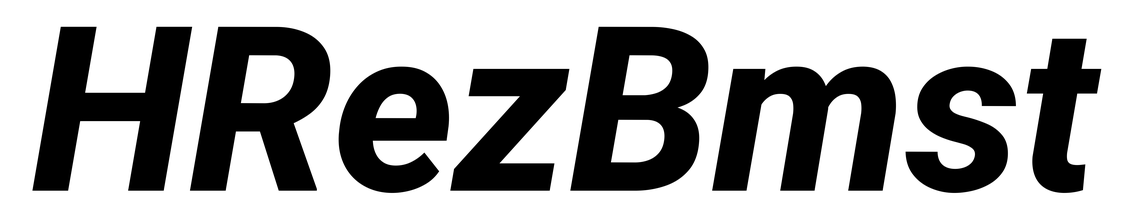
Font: Roboto-Italic_ExtraBold_Italic